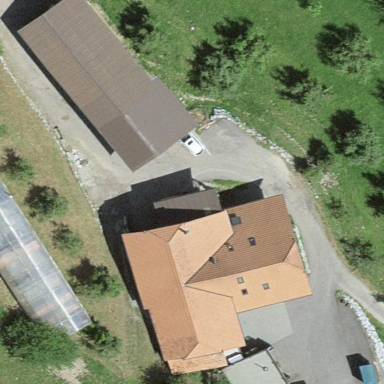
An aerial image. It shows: Farm building.